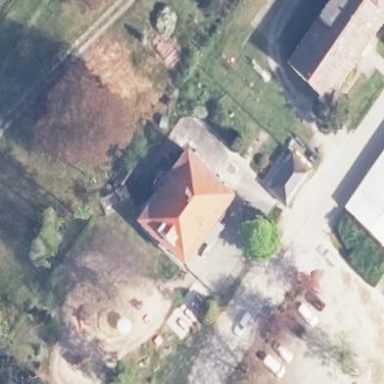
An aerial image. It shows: Kindergarten building.